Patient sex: F
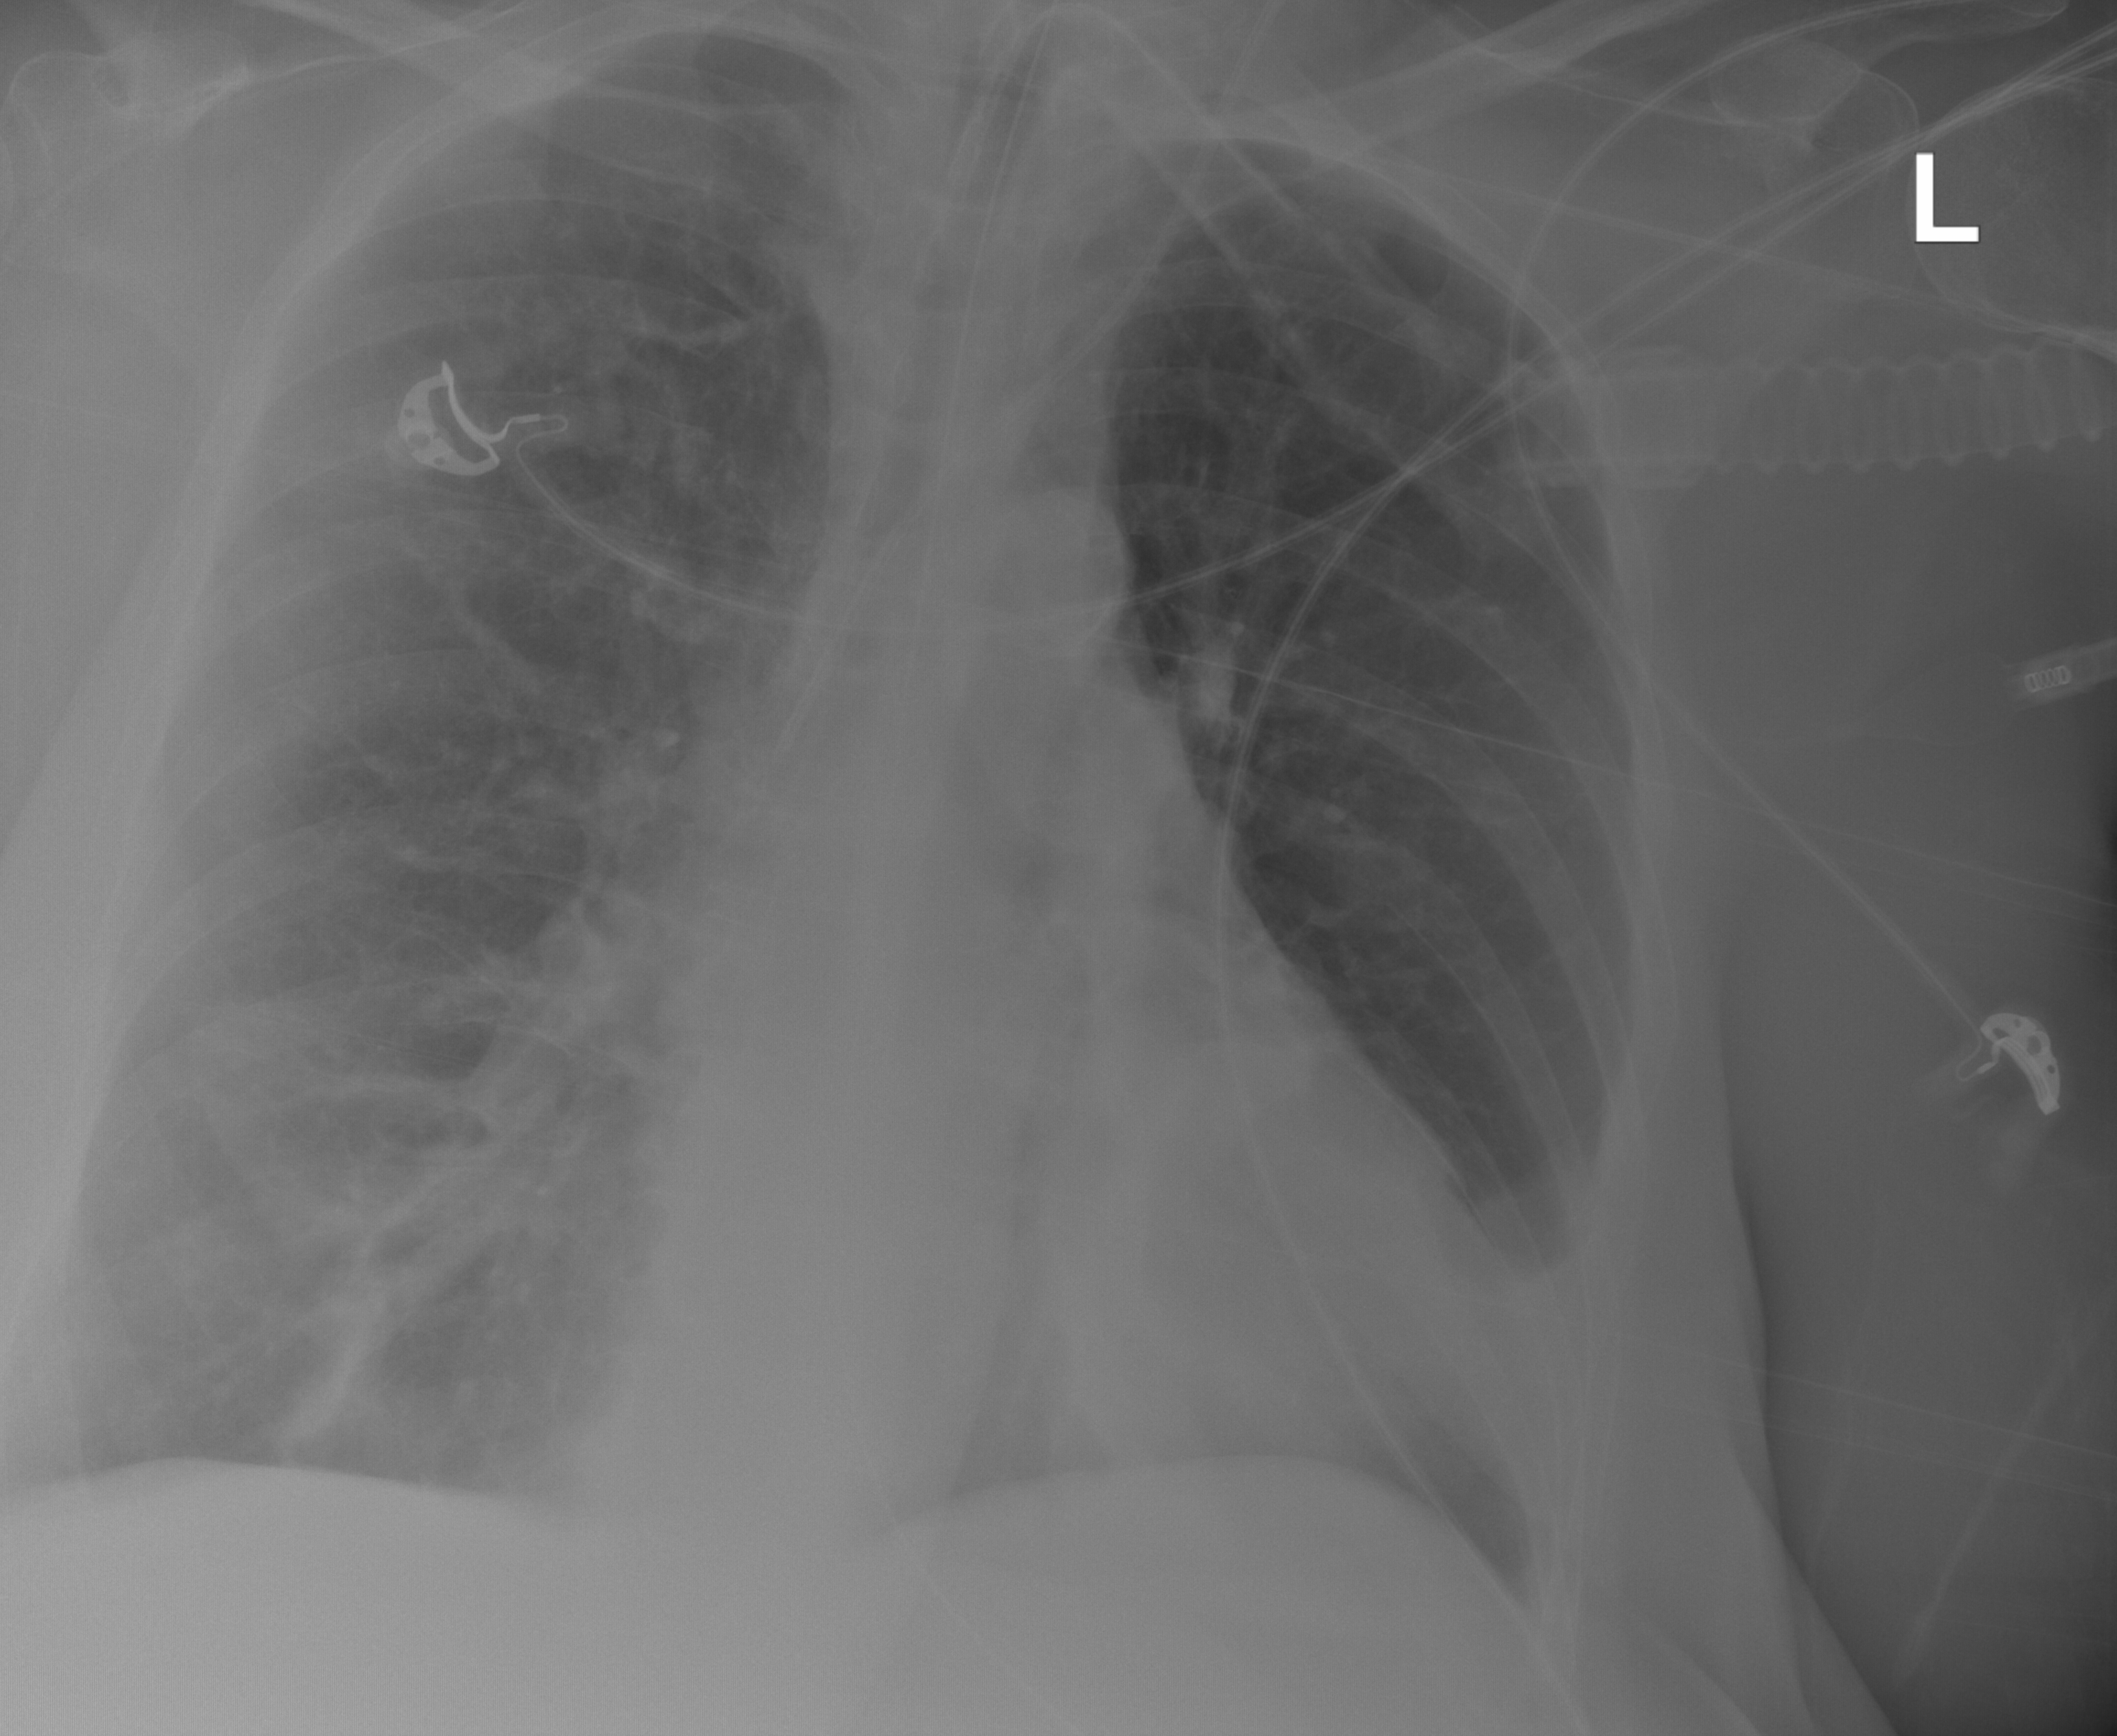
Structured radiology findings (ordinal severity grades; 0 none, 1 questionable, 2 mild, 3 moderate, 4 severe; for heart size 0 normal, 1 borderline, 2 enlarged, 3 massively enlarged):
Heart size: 1
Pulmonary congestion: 2
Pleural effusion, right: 1
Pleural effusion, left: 2
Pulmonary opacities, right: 2
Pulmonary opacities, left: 0
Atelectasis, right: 2
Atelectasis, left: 2